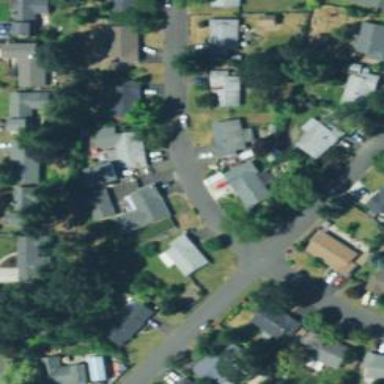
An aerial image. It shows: Residential road.